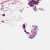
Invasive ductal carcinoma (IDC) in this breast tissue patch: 0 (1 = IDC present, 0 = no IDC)